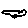
Label: bird